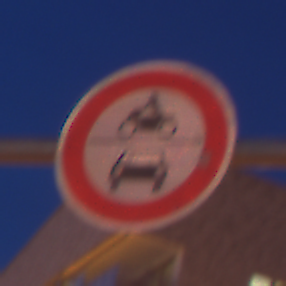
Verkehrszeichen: VerbotKraftfahrzeuge
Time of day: Night
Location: Outdoor (Urban)
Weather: PartlyCloudy
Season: NotSpecified
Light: Artificial